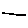
Label: line